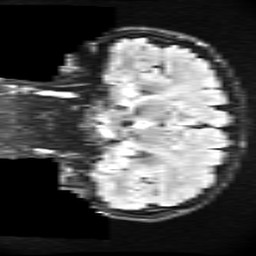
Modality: FLAIR
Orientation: coronal
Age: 22
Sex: male
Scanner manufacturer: ge
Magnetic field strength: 3 T
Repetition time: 11 s
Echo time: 0.1497 s